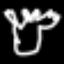
Label: frog